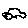
Label: car